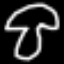
Label: mushroom